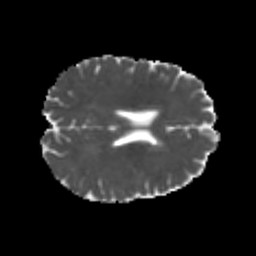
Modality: MD
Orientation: axial
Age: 22
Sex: female
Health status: healthy
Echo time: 0.074 s